Interaction volume radius: 5 \u00c5
Interaction volume height: 30 \u00c5
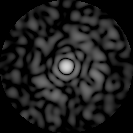
Disorder parameter: 0.8699